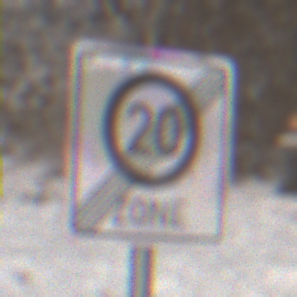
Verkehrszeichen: EndeZone20
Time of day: MorningAfternoon
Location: Outdoor (Nature)
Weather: PartlyCloudy
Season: Winter
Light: Natural